Interaction volume radius: 10 \u00c5
Interaction volume height: 10 \u00c5
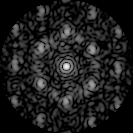
Disorder parameter: 0.5794